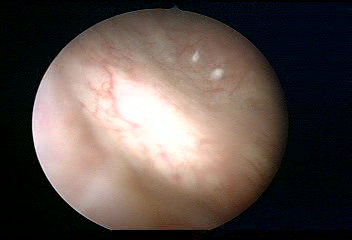
Modality: WLC
Class: Normal mucosa
Bladder cancer association: No